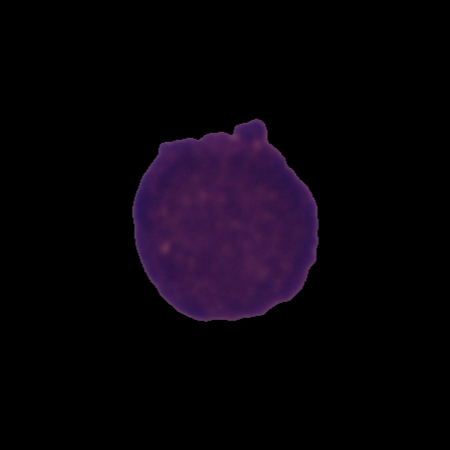
Label: cancer